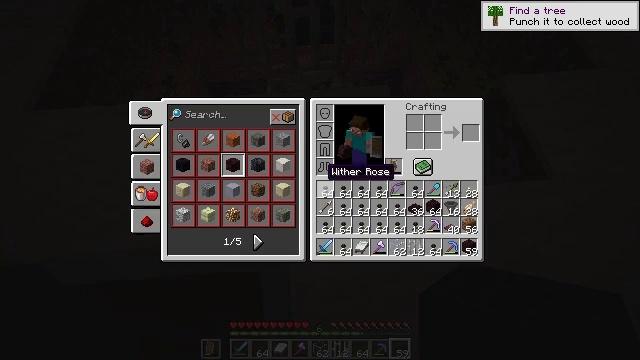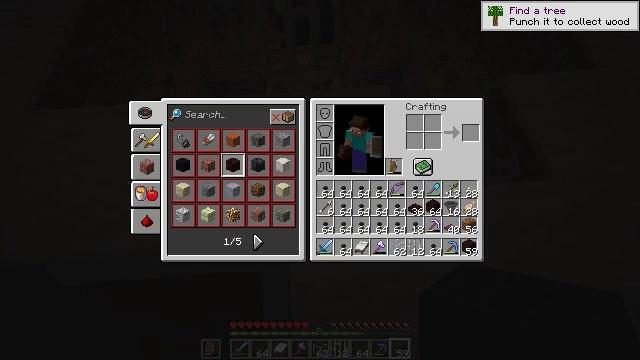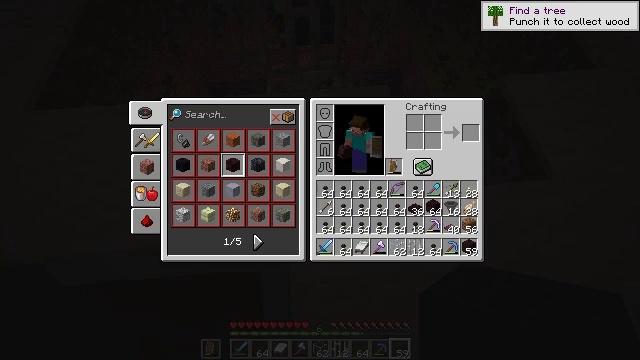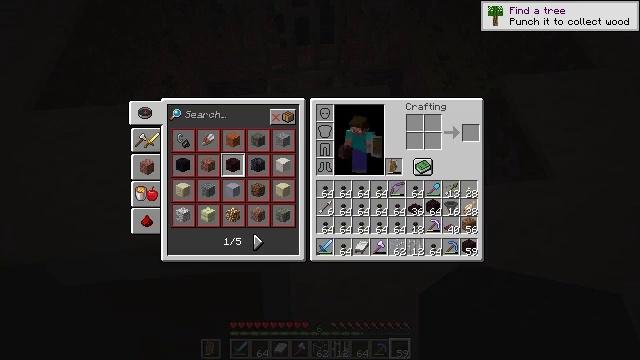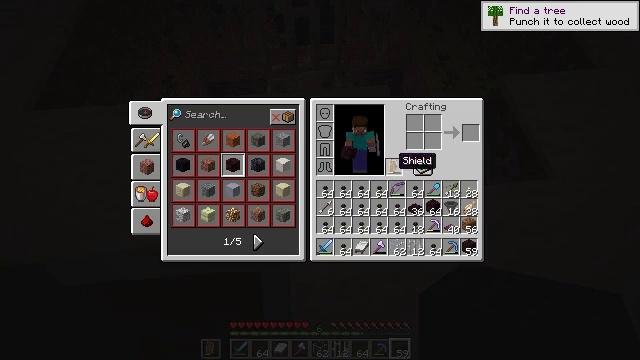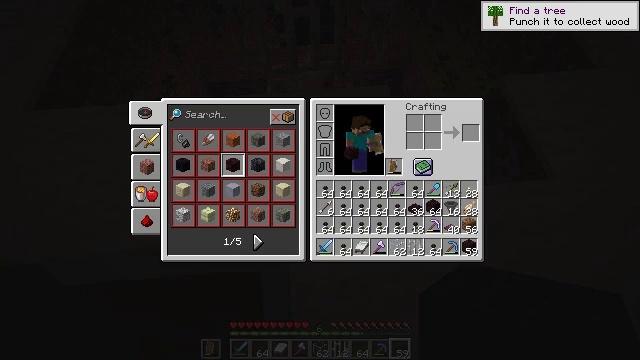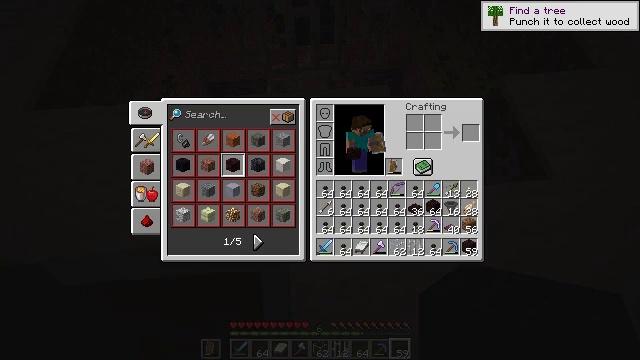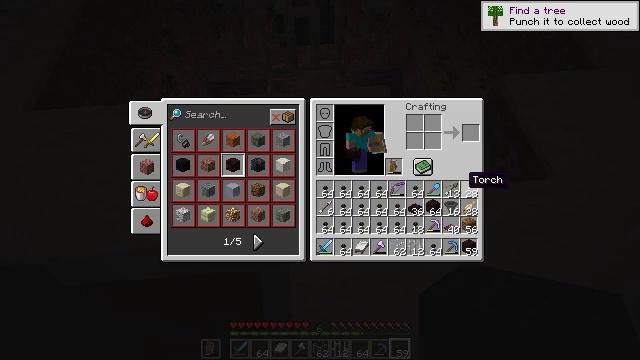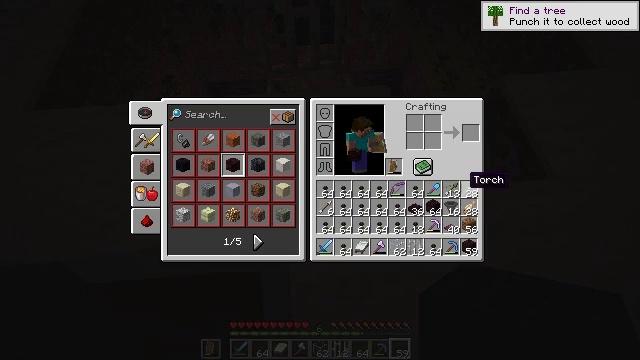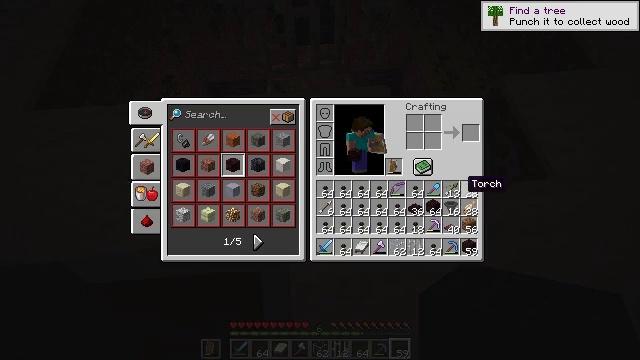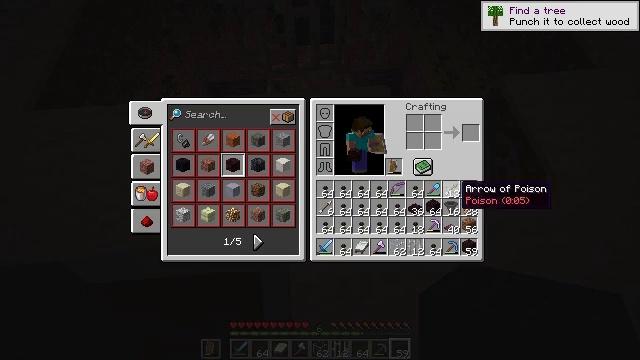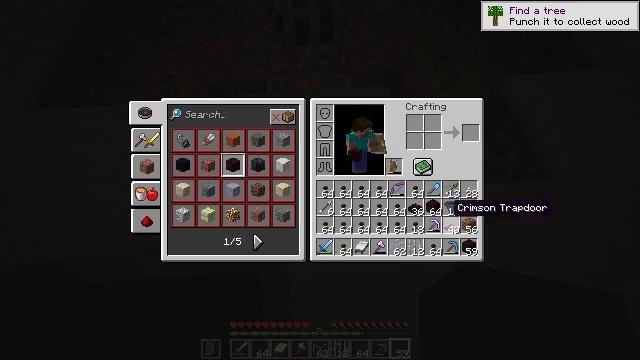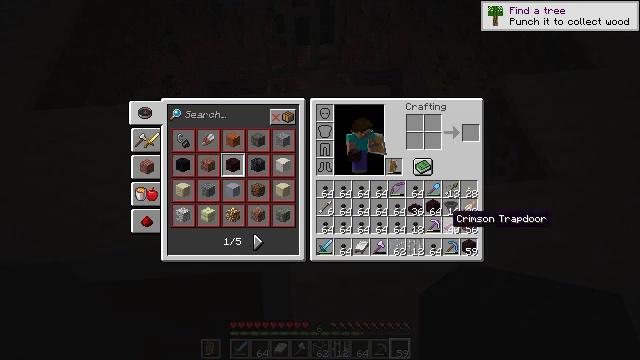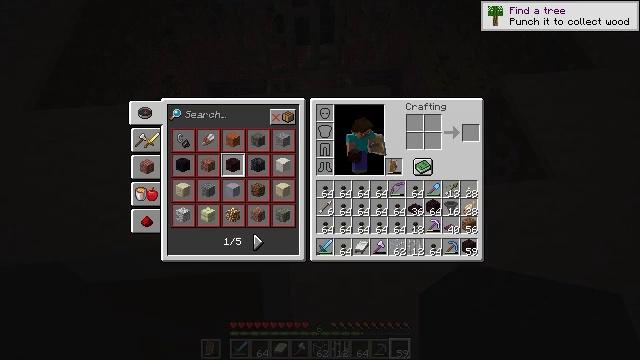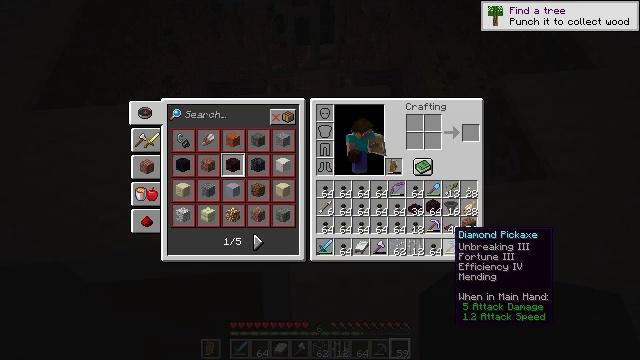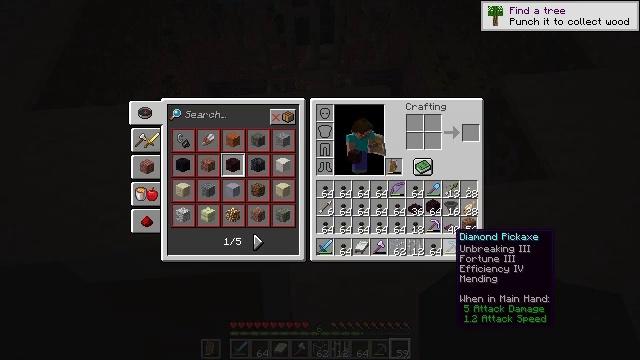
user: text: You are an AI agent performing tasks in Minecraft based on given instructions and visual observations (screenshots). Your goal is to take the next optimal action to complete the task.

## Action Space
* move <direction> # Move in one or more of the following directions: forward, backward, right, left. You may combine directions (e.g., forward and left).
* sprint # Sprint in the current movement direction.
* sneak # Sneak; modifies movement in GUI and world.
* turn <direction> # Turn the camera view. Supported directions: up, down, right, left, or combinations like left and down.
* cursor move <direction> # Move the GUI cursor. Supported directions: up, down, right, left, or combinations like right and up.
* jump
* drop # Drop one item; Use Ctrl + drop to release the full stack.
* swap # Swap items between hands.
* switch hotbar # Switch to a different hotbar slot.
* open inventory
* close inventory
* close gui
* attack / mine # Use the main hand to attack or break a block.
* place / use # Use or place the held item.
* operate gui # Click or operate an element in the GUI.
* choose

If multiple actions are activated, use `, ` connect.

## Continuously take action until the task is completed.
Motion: motion action
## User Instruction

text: Break the white carpet block.
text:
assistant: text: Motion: no_op
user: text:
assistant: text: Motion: cursor move right
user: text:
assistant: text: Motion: cursor move right and up
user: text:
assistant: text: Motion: cursor move right
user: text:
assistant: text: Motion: cursor move right
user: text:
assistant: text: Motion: cursor move right and down
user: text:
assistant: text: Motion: cursor move right and down
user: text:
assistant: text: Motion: no_op
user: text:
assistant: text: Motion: no_op
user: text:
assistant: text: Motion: no_op
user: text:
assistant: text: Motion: cursor move left and down
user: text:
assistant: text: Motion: cursor move down
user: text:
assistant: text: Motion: cursor move down
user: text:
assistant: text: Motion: cursor move down
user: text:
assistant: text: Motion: no_op
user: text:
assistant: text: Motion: no_op
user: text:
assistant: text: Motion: no_op
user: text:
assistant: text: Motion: no_op
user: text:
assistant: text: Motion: no_op
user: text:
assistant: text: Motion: no_op
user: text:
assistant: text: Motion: no_op
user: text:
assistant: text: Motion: no_op
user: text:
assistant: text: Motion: no_op
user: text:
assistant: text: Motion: no_op
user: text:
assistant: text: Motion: no_op
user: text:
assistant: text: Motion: no_op
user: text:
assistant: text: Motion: no_op
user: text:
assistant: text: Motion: no_op
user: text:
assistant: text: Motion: no_op
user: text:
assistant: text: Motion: no_op